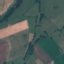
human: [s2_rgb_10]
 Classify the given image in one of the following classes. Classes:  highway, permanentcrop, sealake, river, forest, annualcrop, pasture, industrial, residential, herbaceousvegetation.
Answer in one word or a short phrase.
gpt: Pasture